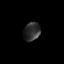
Tissue: lung
Cell type: Endothelial cells
Senescence score: 0.6704
Nuclear area (px): 297
Mean DAPI intensity: 48.259